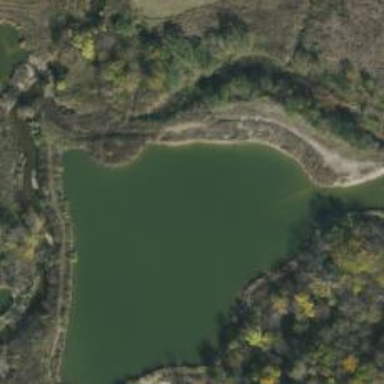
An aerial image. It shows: Serene pond surrounded by nature.